Interaction volume radius: 5 \u00c5
Interaction volume height: 15 \u00c5
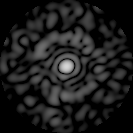
Disorder parameter: 0.888